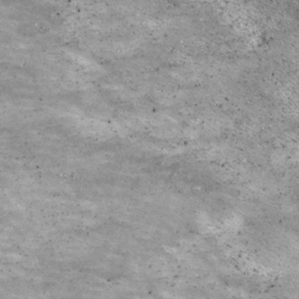
Label: non_frost